Aerial crown-view tile of a tropical tree (Barro Colorado Island, Panama), acquired 20250124:
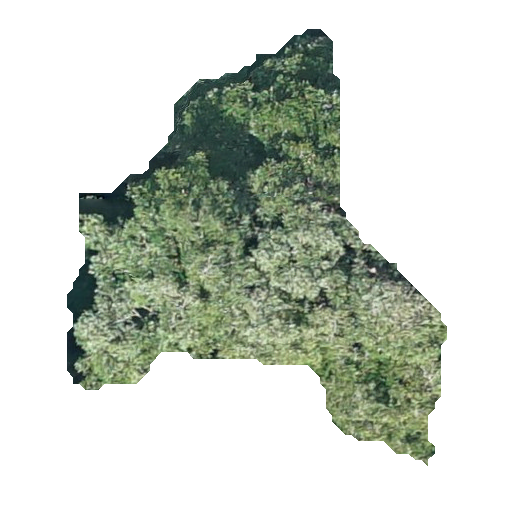
Species: Beilschmiedia tovarensis
GBIF accepted scientific name: Beilschmiedia tovarensis
Crown area: 129.972 m²